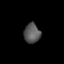
Tissue: lung
Cell type: T cells
Senescence score: 0.1552
Nuclear area (px): 315
Mean DAPI intensity: 87.546